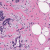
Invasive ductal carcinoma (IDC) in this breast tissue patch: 0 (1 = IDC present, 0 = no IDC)